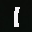
Label: 1